Chest X-ray. View position: PA
Patient age: 54
Patient sex: F
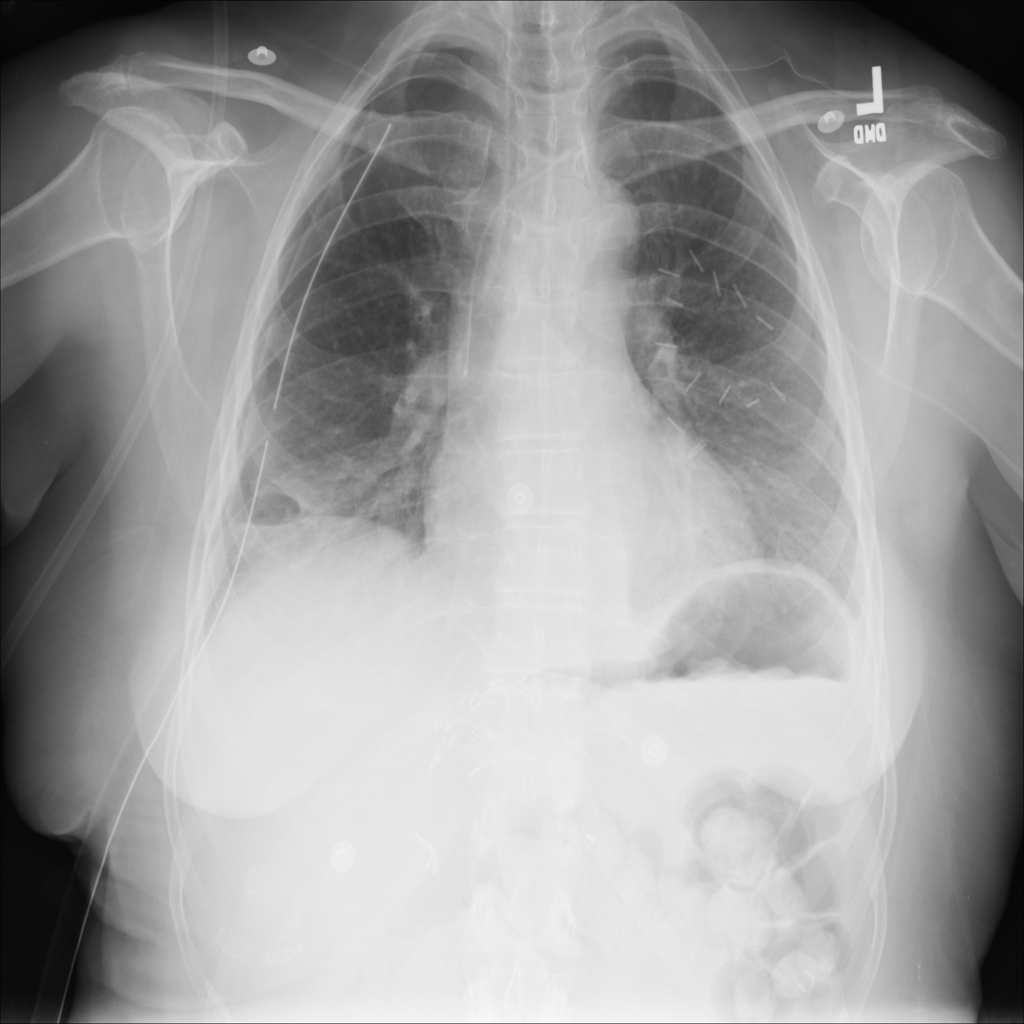
Finding: Pneumothorax